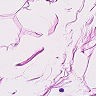
Metastatic tissue present: no